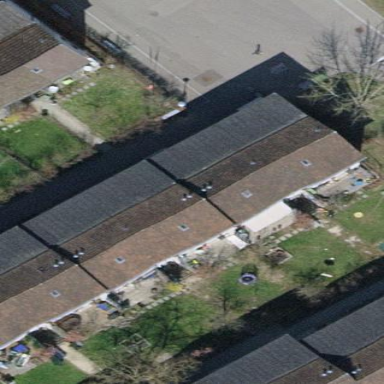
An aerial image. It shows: Building with tiled roof.